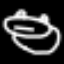
Label: frog